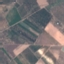
Land use / land cover class: PermanentCrop